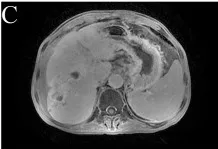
Clinical images of hepatocellular carcinoma in a 64-year-old man. (C) MRI revealed the largest hepatic tumor measuring approximately 69 mm x 63 mm x 67 mm. The efficacy of the radiotherapy has been evaluated as PR.
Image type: radiology (mri)